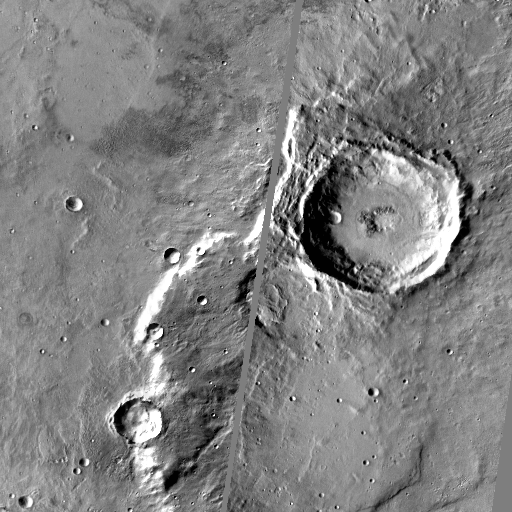
Crater classes present: Background, Other, Layered, Buried, Secondary